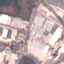
Label: Industrial